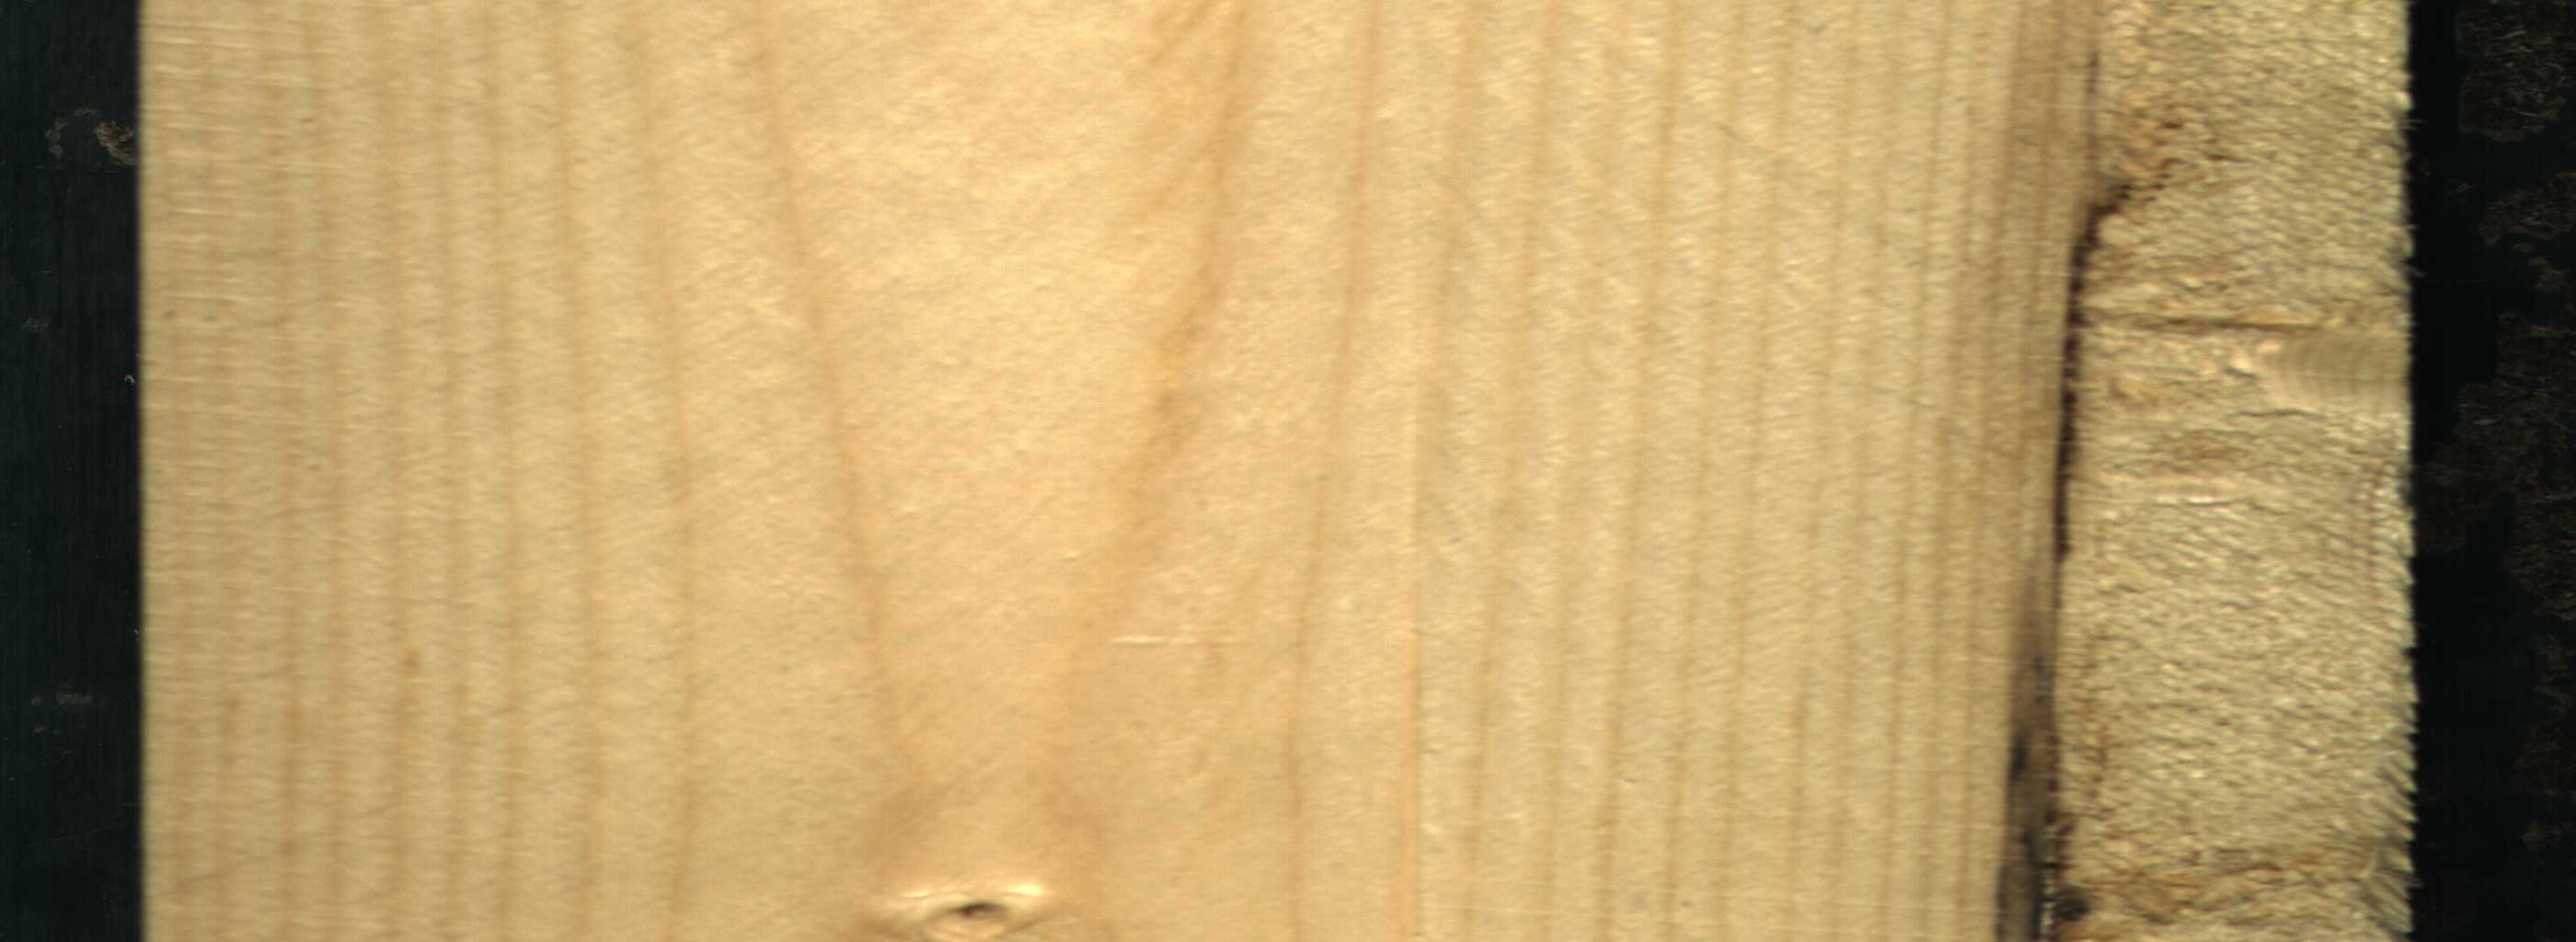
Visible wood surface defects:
resin
resin
Live_Knot